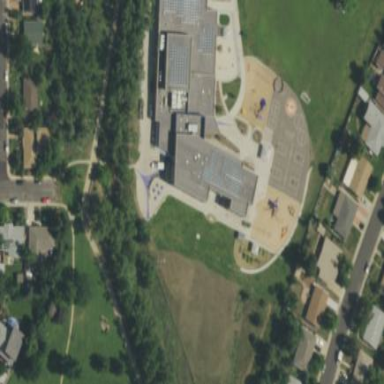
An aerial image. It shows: School building.